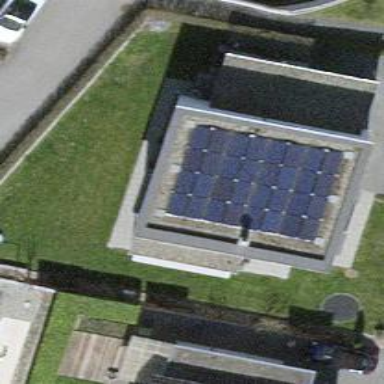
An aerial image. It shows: Solar power generator using photovoltaic panels.